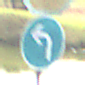
Verkehrszeichen: VorgeschriebeneFahrtrichtungLinks
Zusatzzeichen oben: Stop
Umgebung: Outdoor, Nature
Tageszeit: MorningAfternoon
Wetter: PartlyCloudy
Licht: Natural
Jahreszeit: NotSpecified
Kontrast: HighContrast